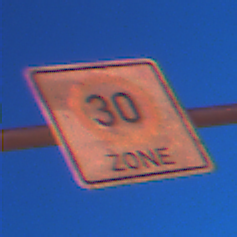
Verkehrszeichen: BeginnZone30
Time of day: Night
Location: Outdoor (Urban)
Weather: PartlyCloudy
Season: NotSpecified
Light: Artificial